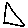
Label: triangle